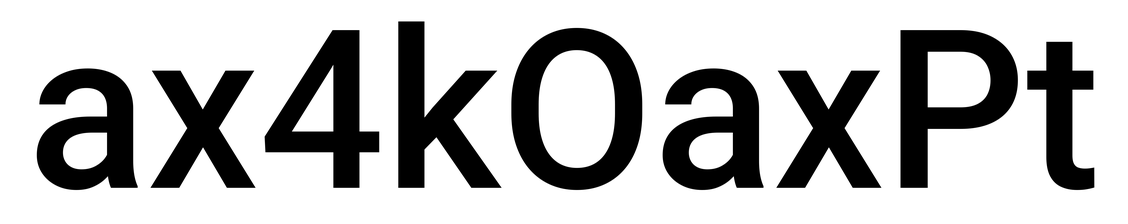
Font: Roboto_Medium